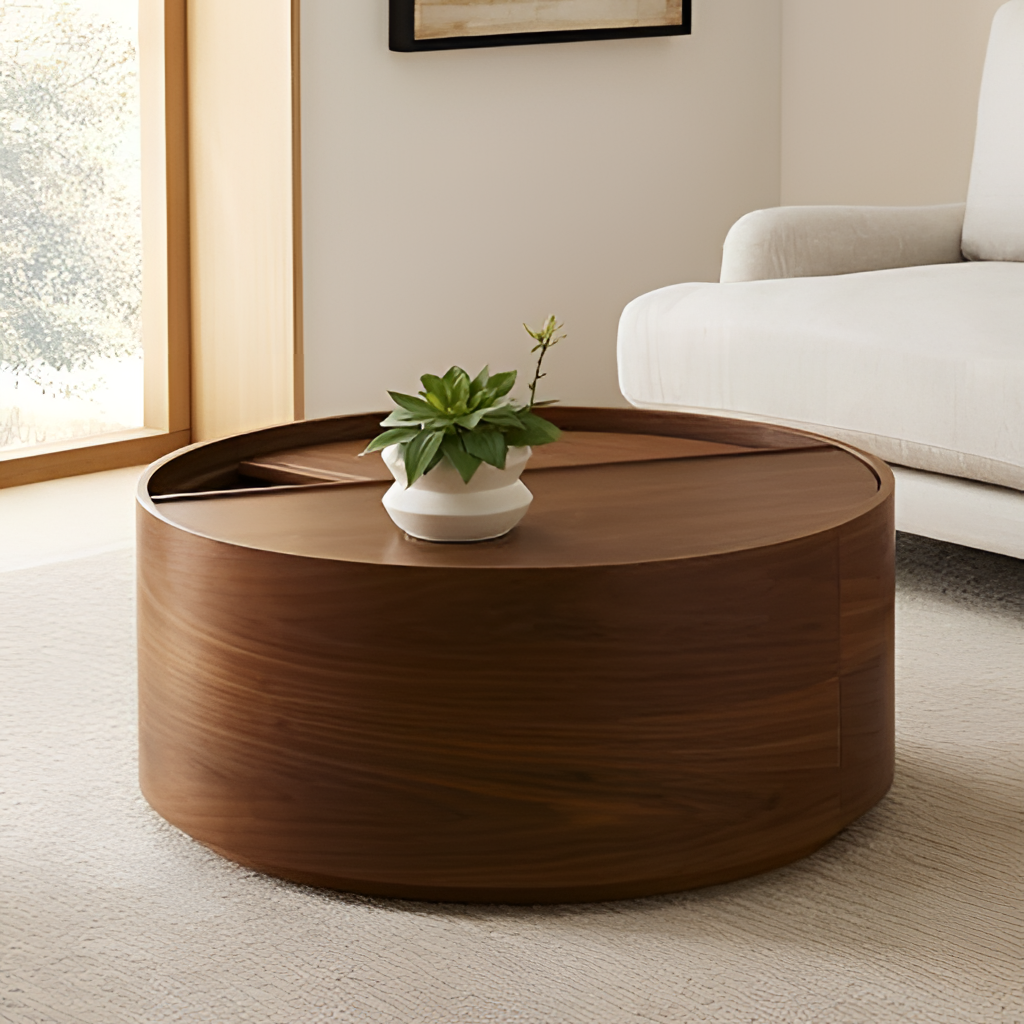
living room, wood coffee table, minimalist, beige carpet flooring, with large square pattern, beige paint wallpaper, with solid pattern